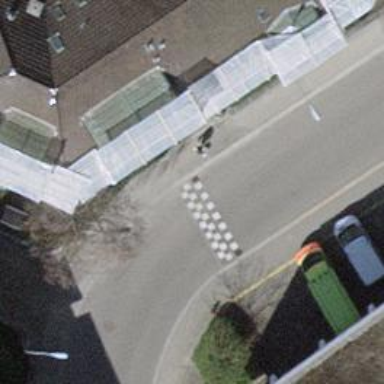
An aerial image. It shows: Traffic calming table.